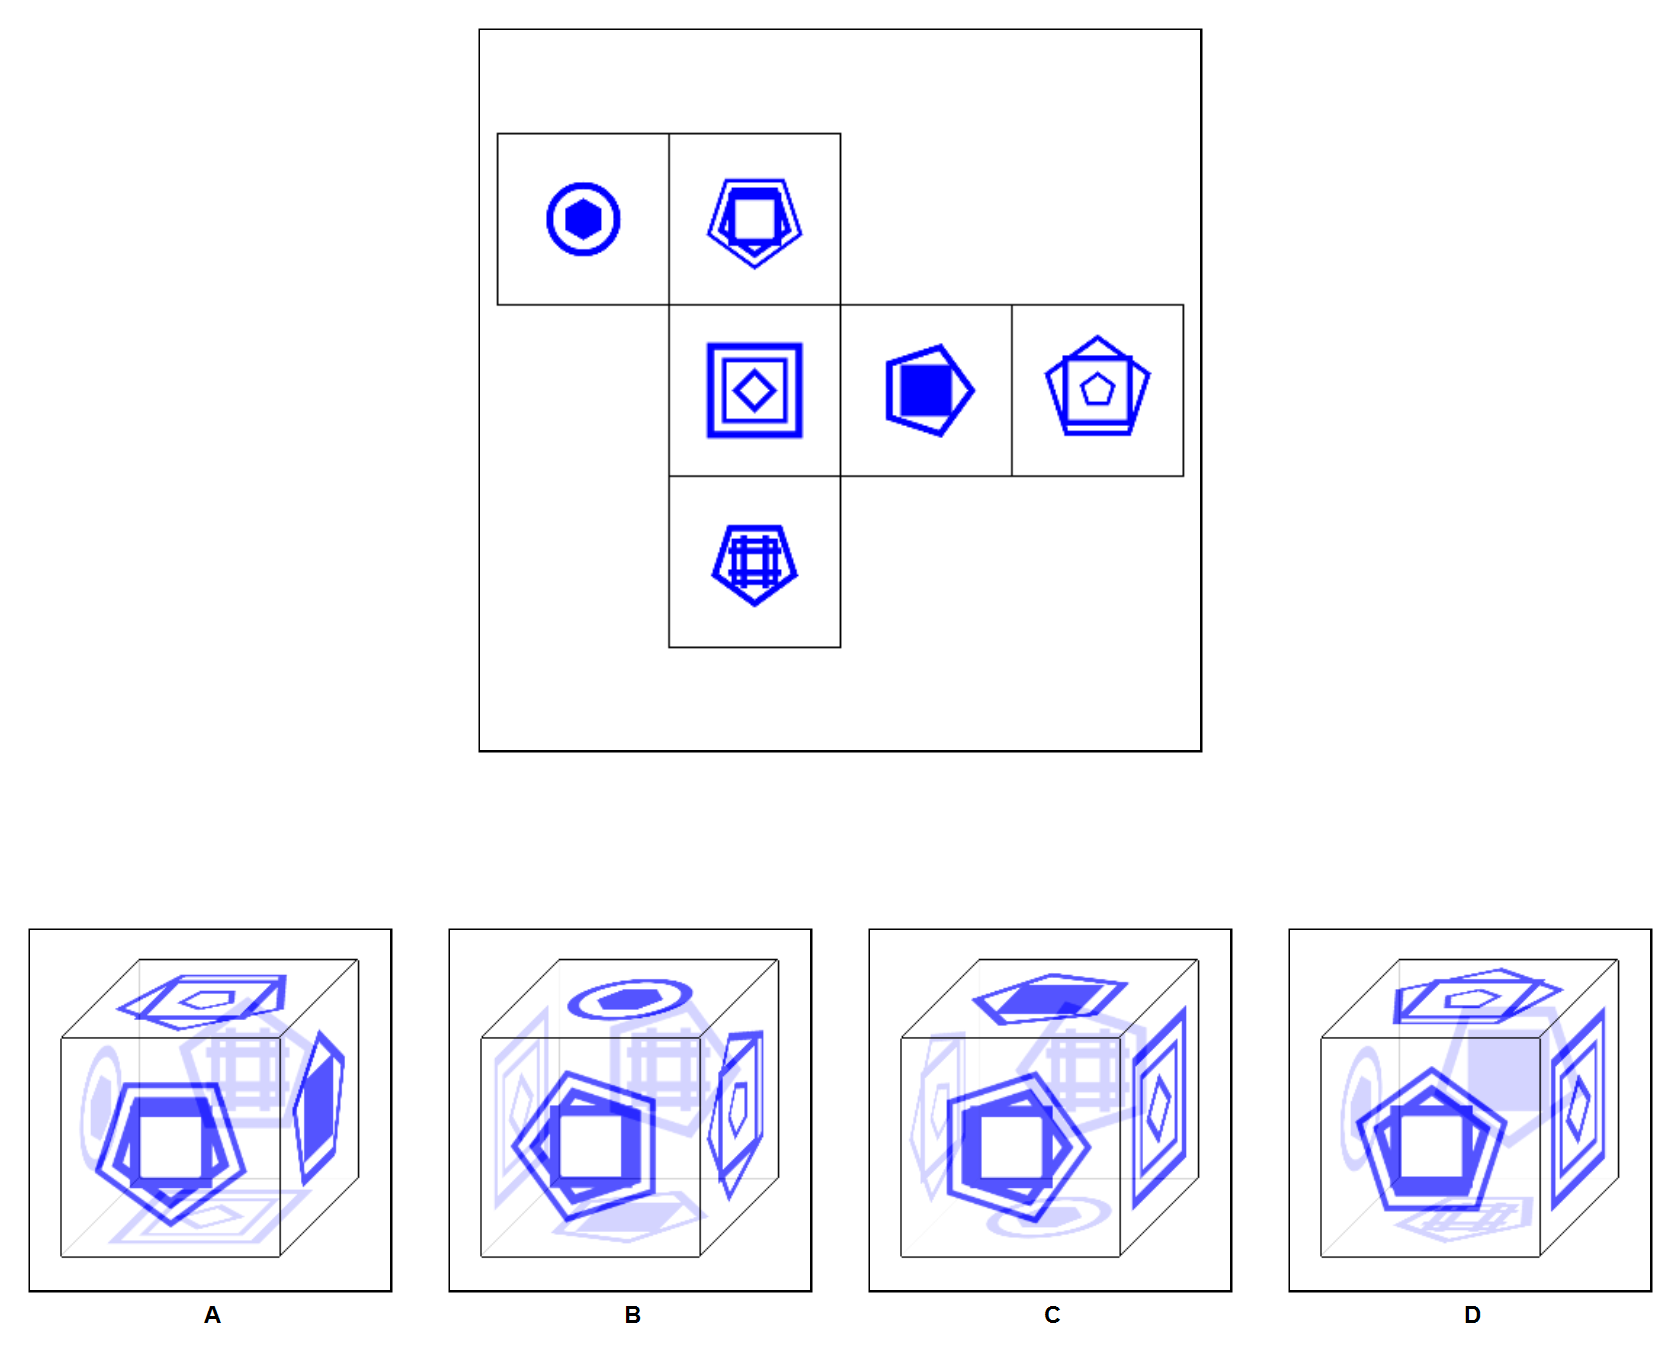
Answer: D